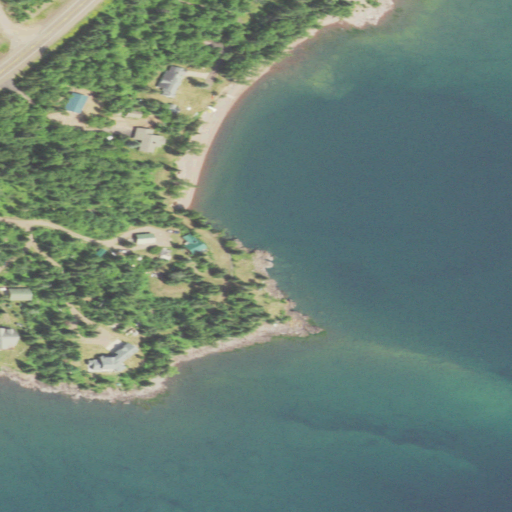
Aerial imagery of cliff(s) in Minnesota named Red Cliff containing open water, mixed forest, barren land, grassland, open development, medium intensity development, shrub, evergreen forest, low intensity development, and deciduous forest